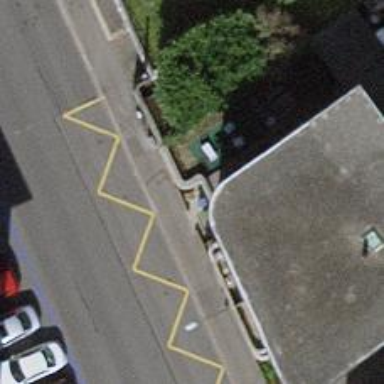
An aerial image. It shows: Bus stop with platform for public transport.